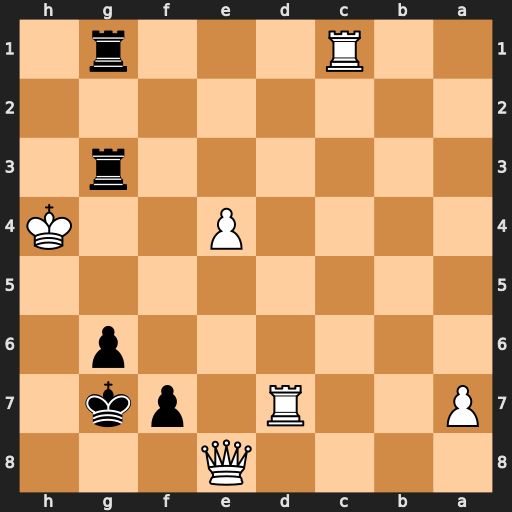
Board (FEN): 4Q3/P2R1pk1/6p1/8/4P2K/6r1/8/2R3r1
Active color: b
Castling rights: -
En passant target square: -
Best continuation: g5+ Kh5 Rh3#